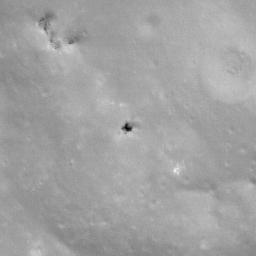
Pit: Sharonov 1b
Host crater: Sharonov
Host type: impact_melt
Lunar coordinates: latitude 12.576, longitude 173.402